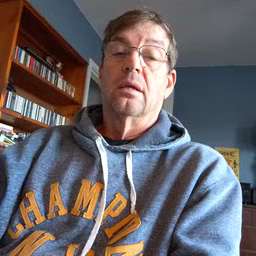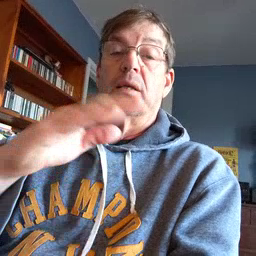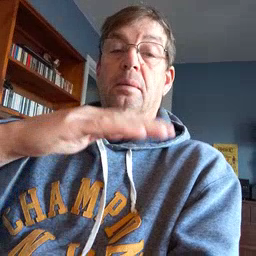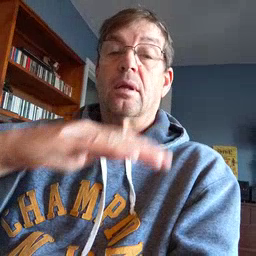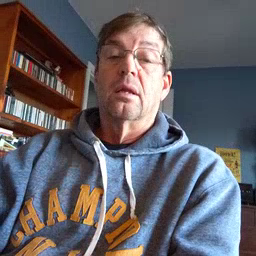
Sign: table